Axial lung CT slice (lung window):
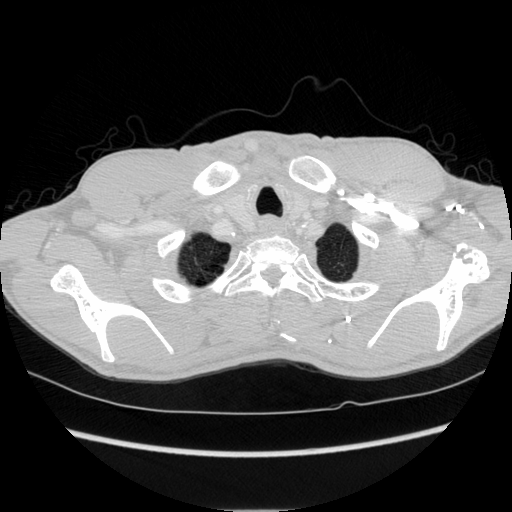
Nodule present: no